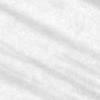
Label: change